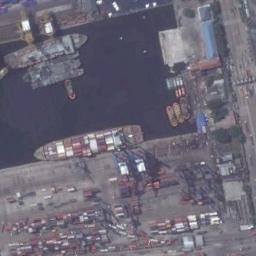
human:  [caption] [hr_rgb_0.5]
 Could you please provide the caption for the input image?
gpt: There are many buildings of different shapes and sizes beside the ships .

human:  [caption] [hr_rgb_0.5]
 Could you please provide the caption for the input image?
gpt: There are many green, Orange and white ships docked at the dock, And there are many cargoes on the dock .

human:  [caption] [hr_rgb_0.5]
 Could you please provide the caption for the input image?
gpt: Some ships of different sizes and colors are docked at the container terminal and one of the ships is full of containers .

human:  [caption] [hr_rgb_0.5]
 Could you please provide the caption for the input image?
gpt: There are two ships in the black water on the shore .

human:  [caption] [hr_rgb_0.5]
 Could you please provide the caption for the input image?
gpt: There are several ships at the harbor with many cargos .